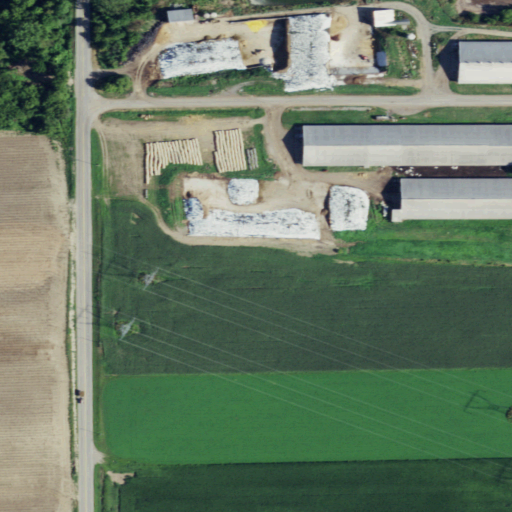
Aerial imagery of mountain in New York named Tower Hill containing cultivated crops, medium intensity development, low intensity development, high intensity development, open development, woody wetlands, deciduous forest, herbaceous wetlands, pasture, and open water